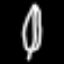
Label: leaf